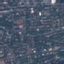
Label: Residential